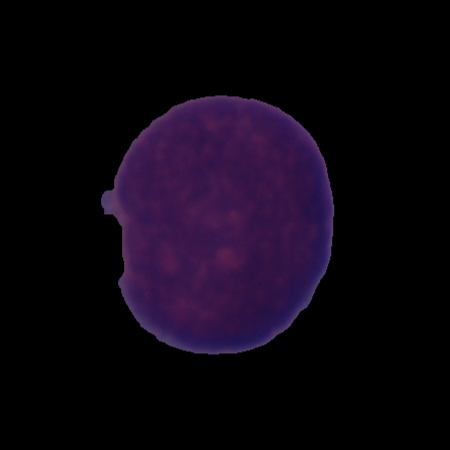
Label: cancer